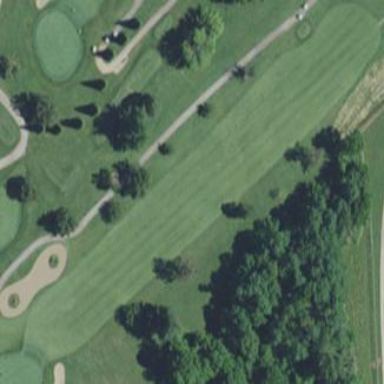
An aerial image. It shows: Golf fairway with grass surface.